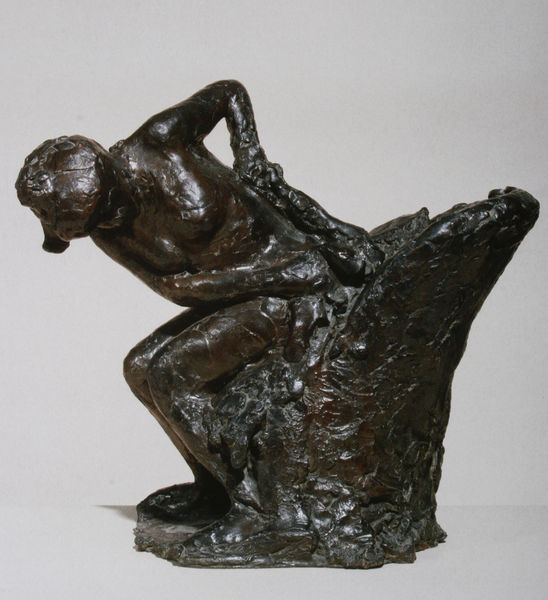
Titel: Femme assise dans un fauteuil s'essuyant le côté gauche, Auf einem Stuhl sitzende Frau, sich die linke Seite abtrocknend
Künstler: Edgar Degas
Standort: Paris
Institution: Musée d'Orsay
Schlagwörter: akt, dunkel, fuß, hand, kampf, kopf, körper, mann, nackt, schatten, wasser, weiß, mädchen, sitzen, bewegung, braun, brust, busen, frau, frisur, geste, haar, kleid, licht, rücken, schwarz, stuhl, muster, arm, arme, falten, gesicht, lang, mensch, sockel, stein, hals, hände, kalt, boden, figur, gewand, gold, haare, sessel, sitzend, stoff, person, gebeugt, schulter, schultern, engel, skulptur, statue, beine, bein, brüste, füße, modell, lehne, sitz, hart, schwer, fels, modern, ziehen, bank, thron, duktus, polster, metall, bildhauerei, bronze, nackte, plastik, rodin, couch, ellenbogen, knie, foto, bad, eisen, plastisch, statuette, gedreht, aufstehen, badewanne, wanne, fisch, struktur, golden, winden, objekt, modelliert, nabe, bronzeguss, klo, statur, patina, haptik, igur, zerren, haaree, zerrend, büsse, fraus